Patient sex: M
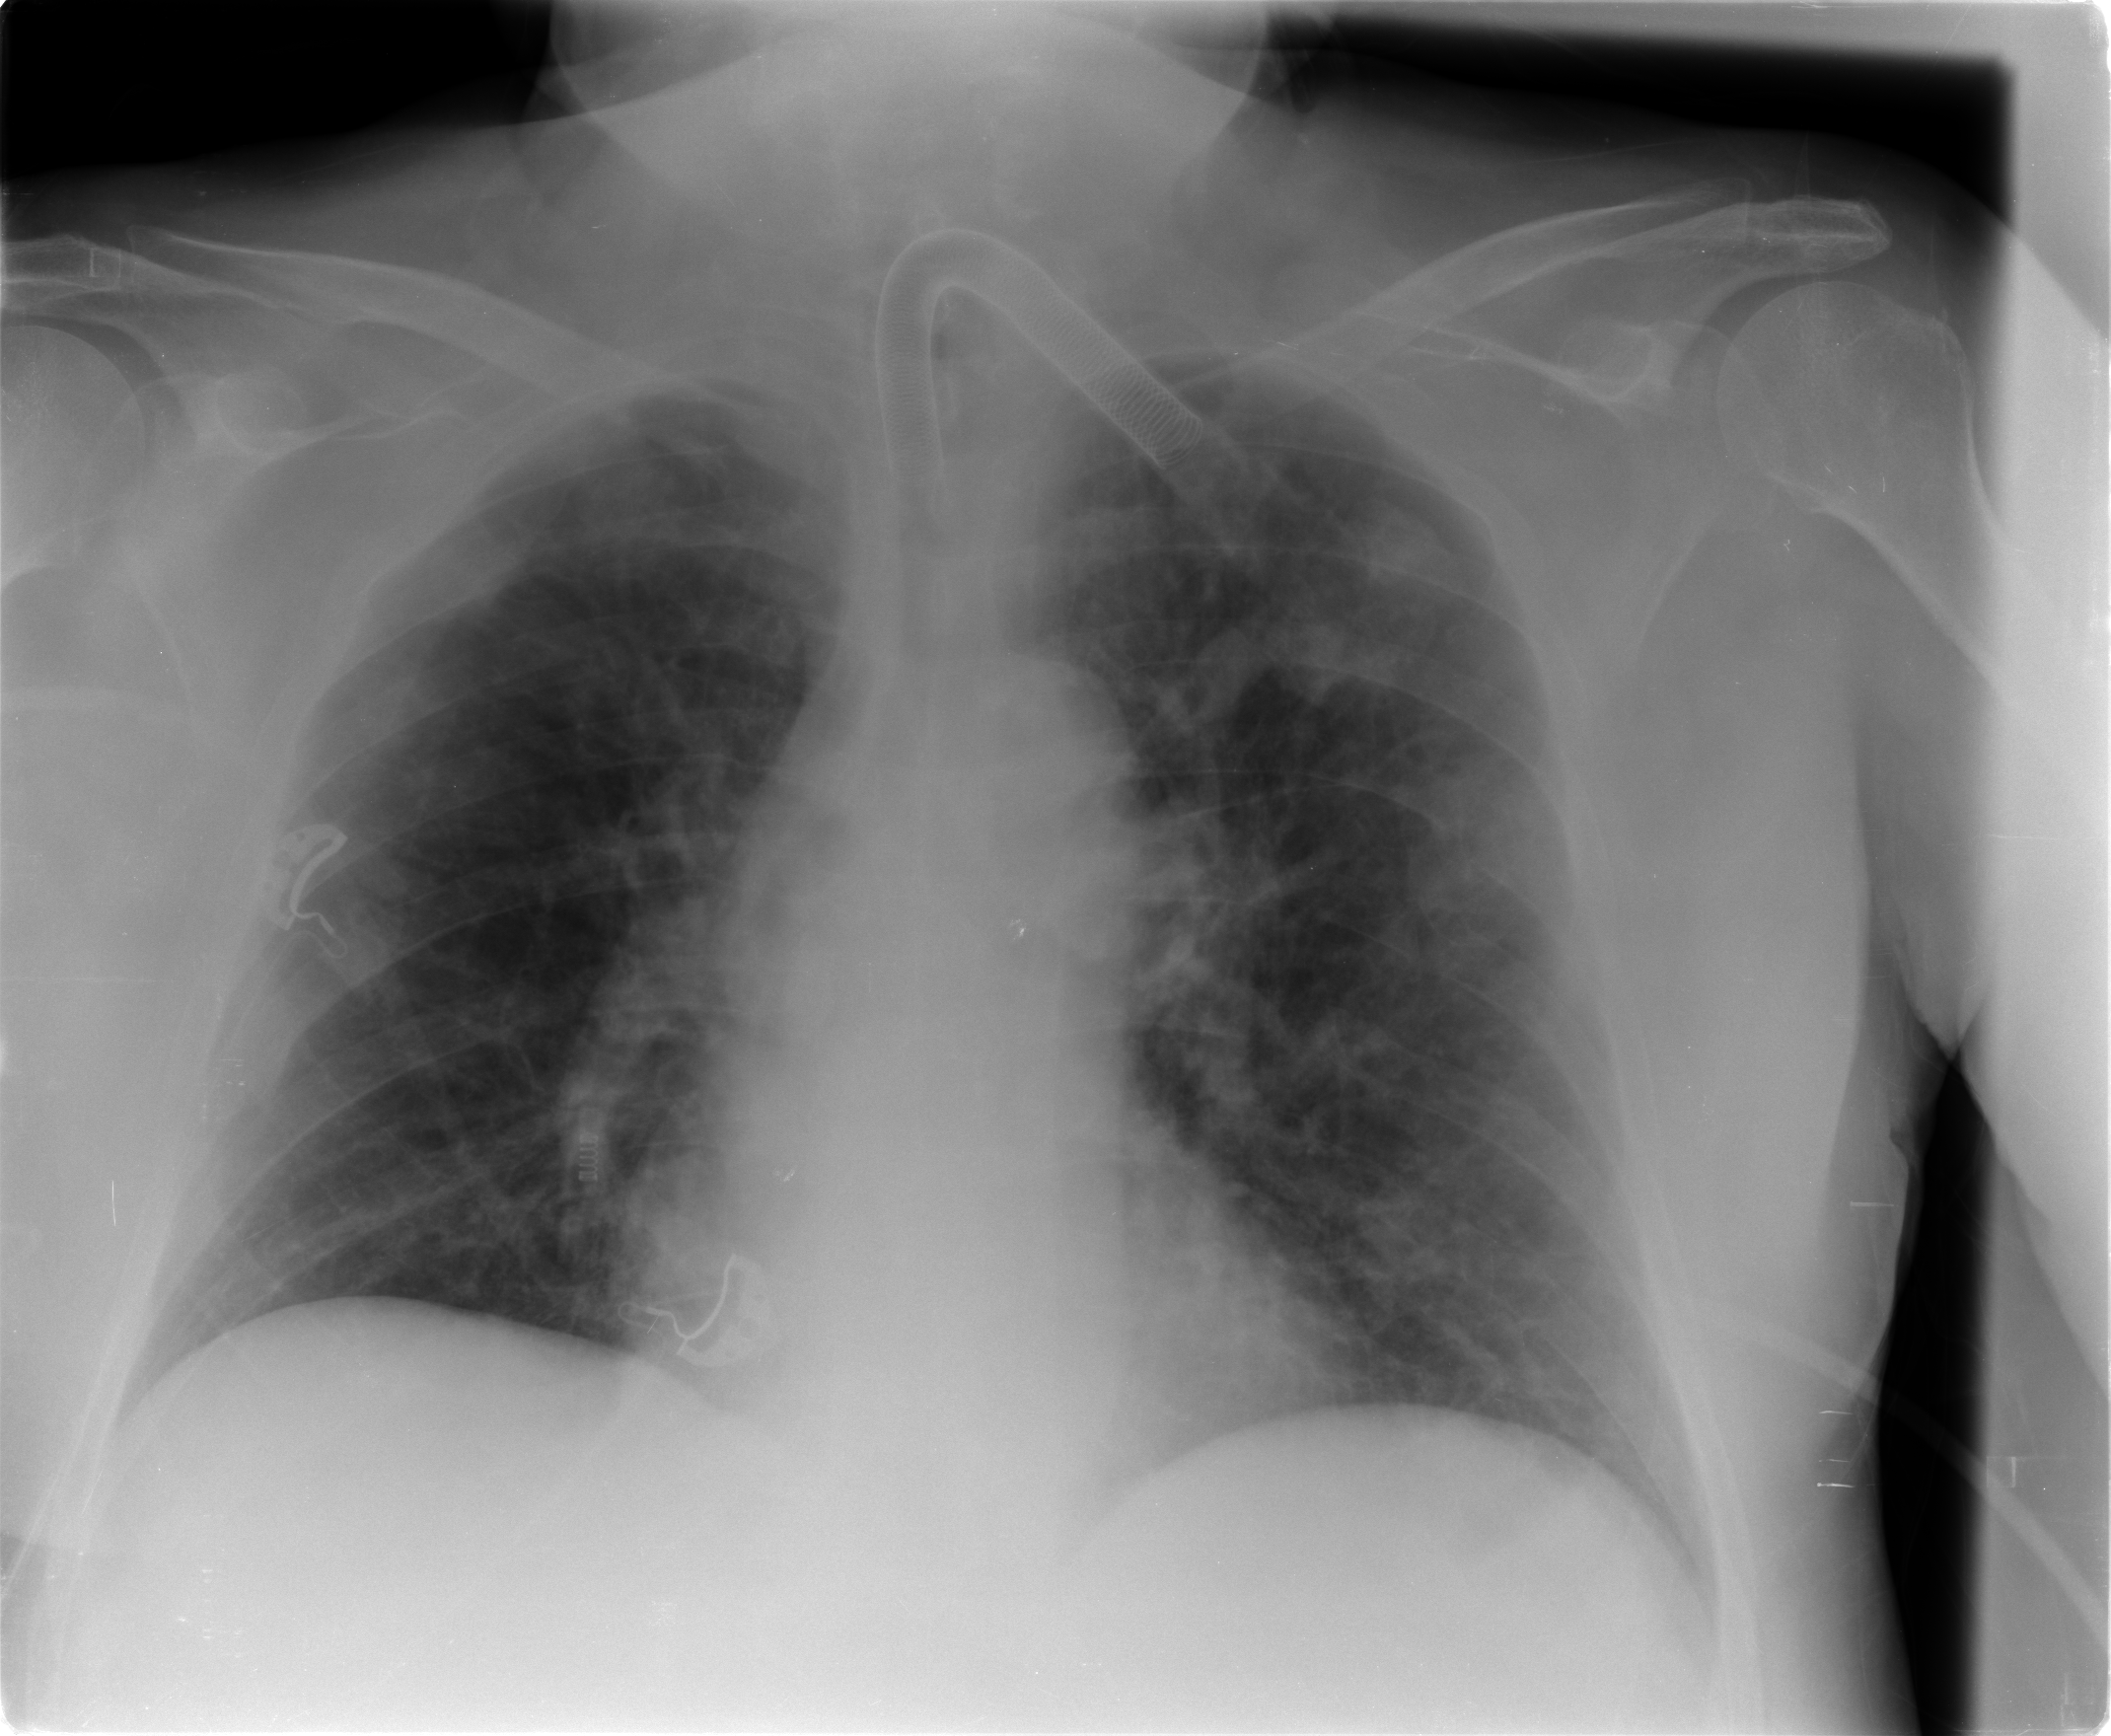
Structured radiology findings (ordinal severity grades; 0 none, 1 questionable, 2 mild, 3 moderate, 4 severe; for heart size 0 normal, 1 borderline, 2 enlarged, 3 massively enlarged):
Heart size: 0
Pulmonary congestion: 2
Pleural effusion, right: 0
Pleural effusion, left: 0
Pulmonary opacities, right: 0
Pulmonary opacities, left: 1
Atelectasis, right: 1
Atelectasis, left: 1